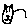
Label: cat